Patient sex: F
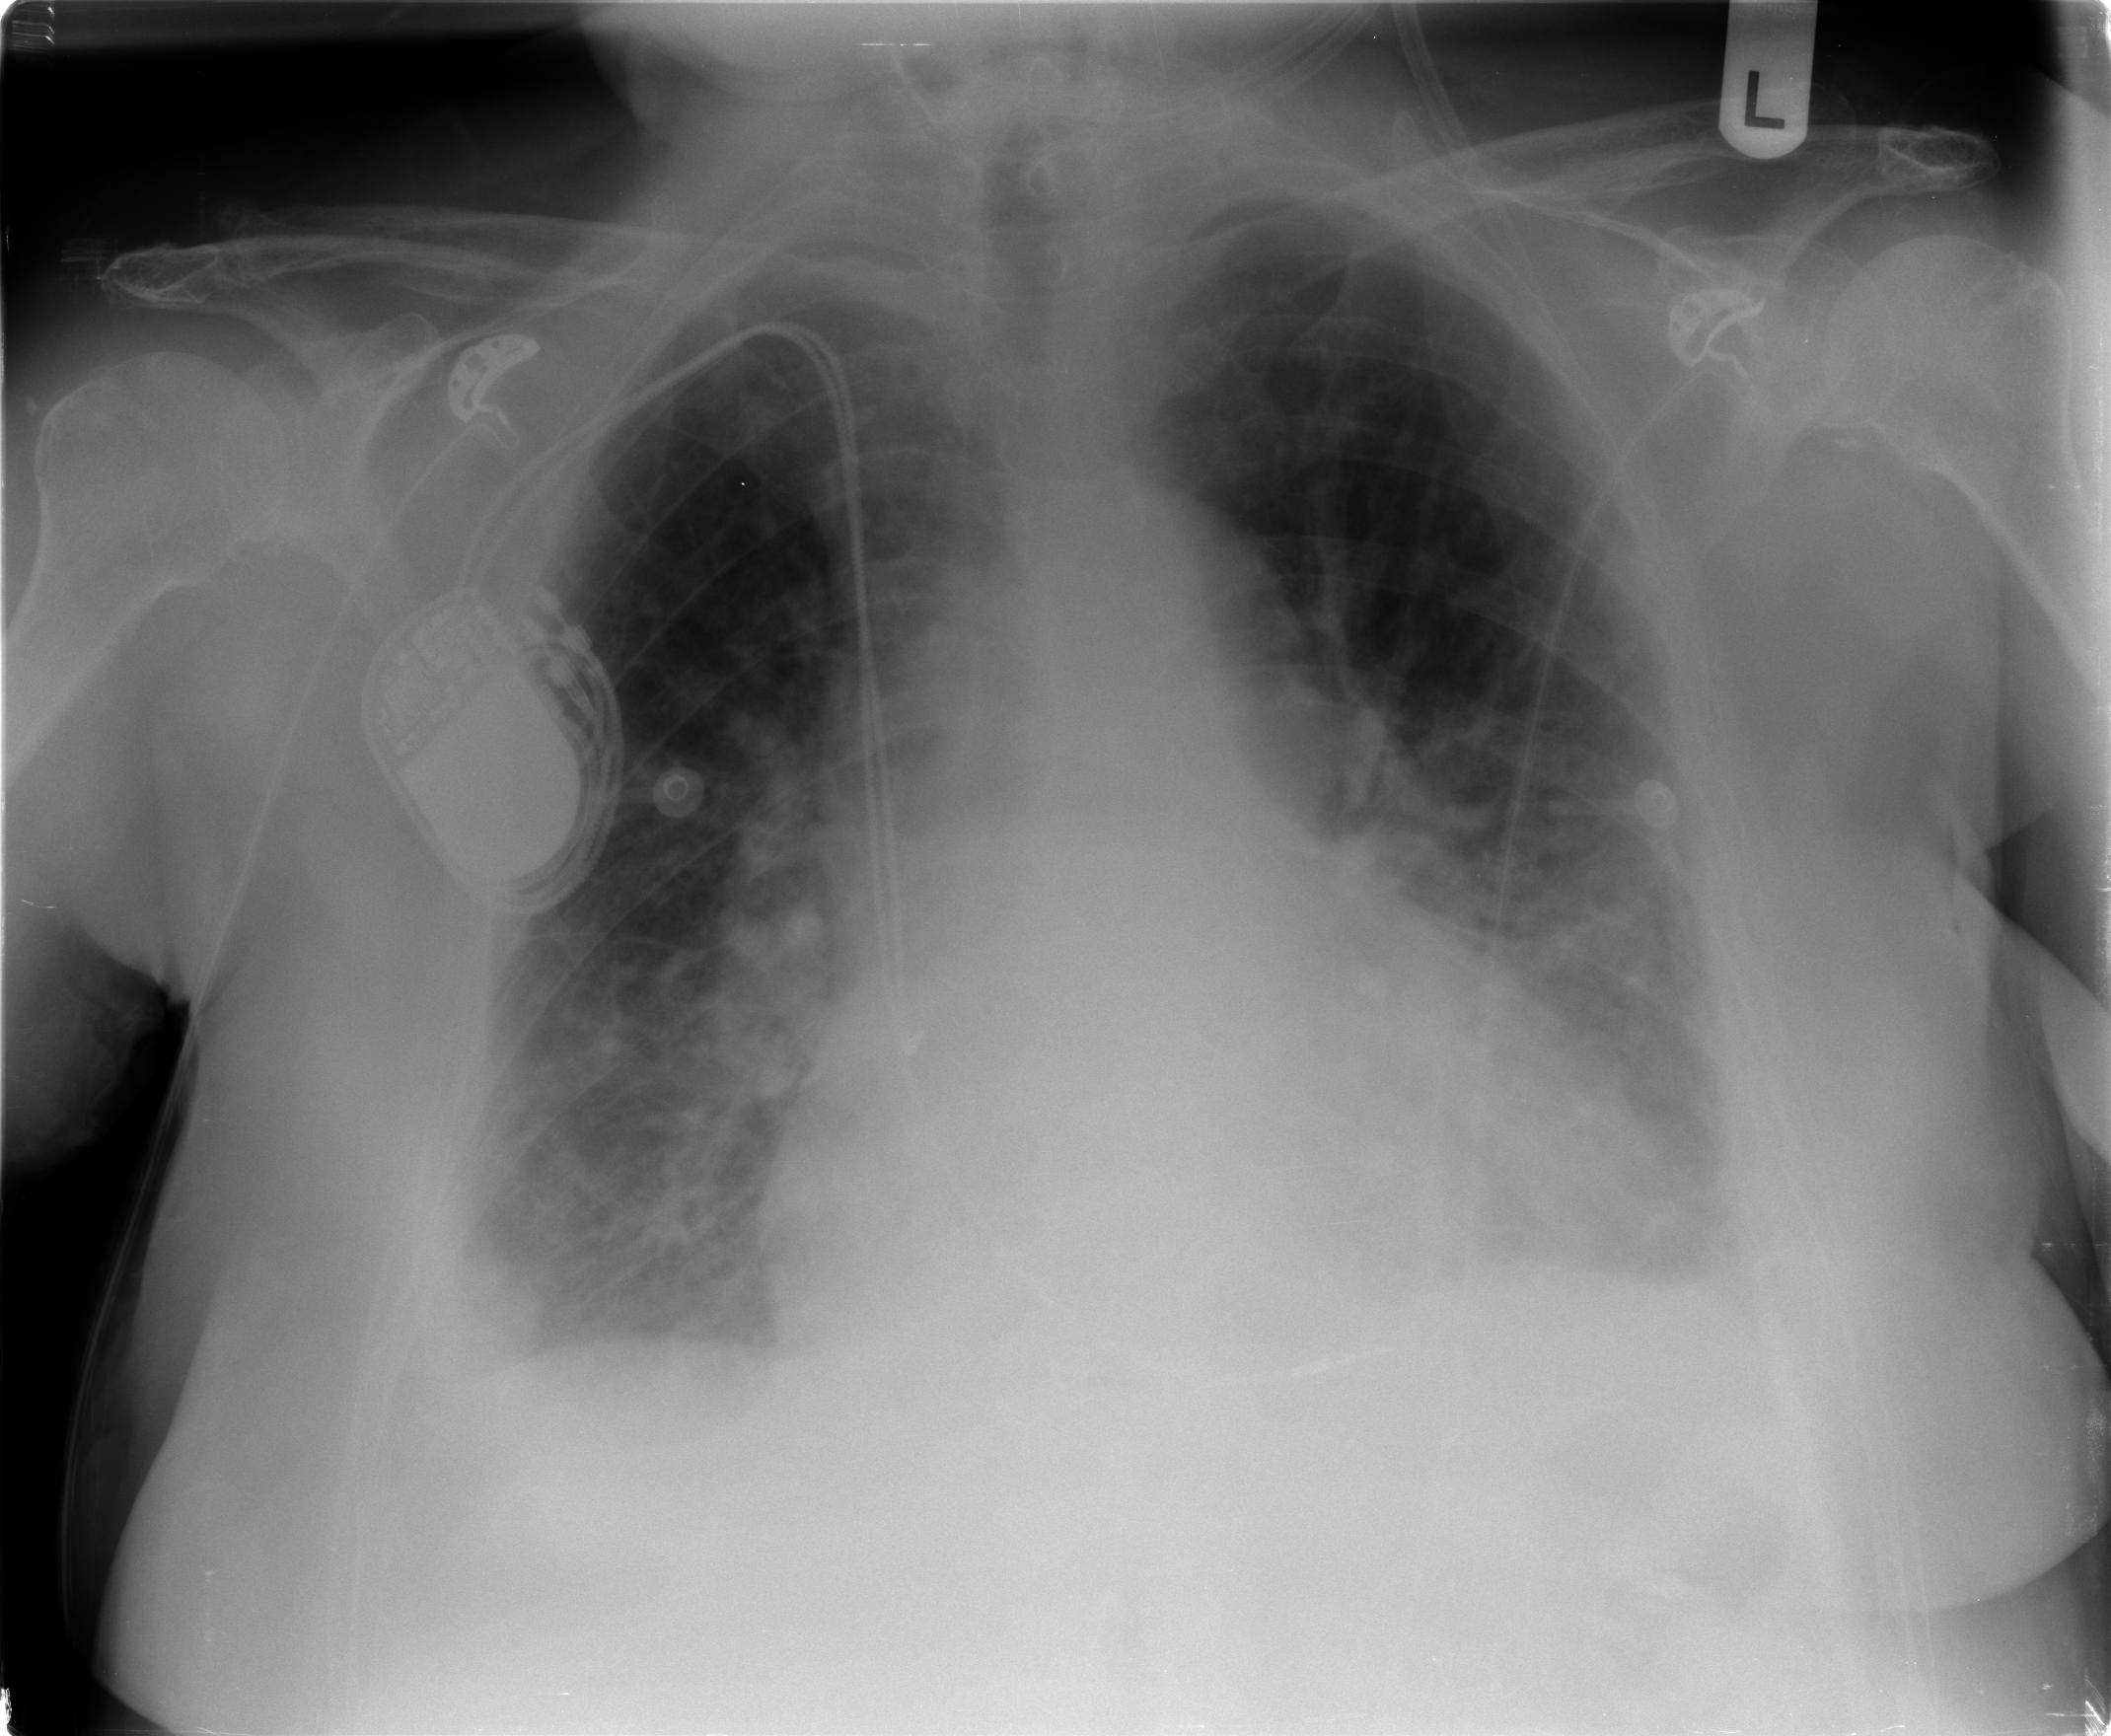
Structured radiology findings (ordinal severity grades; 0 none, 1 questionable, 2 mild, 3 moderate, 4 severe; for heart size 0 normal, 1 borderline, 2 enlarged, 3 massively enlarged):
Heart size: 2
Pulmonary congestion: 2
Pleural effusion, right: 2
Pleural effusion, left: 2
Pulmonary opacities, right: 0
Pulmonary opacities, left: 0
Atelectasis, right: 2
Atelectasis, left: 2